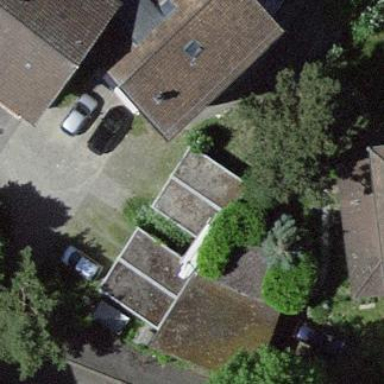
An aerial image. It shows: Garage building.